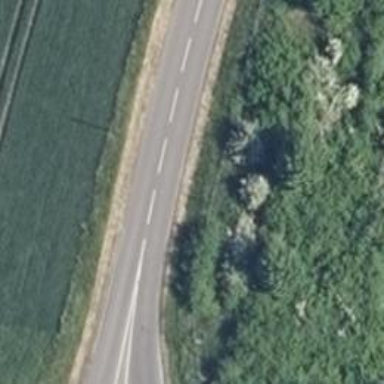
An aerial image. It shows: Emergency access point on the road.